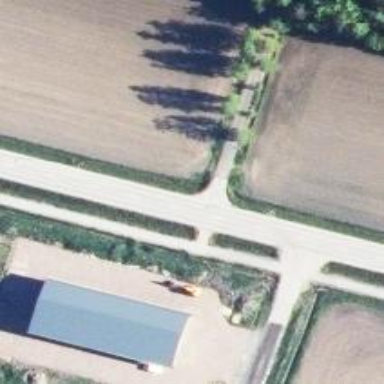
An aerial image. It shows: Asphalt cycleway.